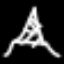
Label: The Eiffel Tower